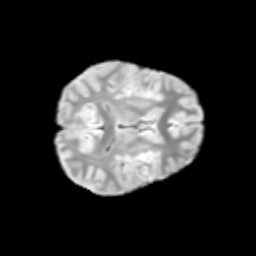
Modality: T2w
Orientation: axial
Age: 9
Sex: male
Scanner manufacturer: siemens
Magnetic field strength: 3 T
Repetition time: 3.8 s
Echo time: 0.07 s